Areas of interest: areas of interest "Park and greenspace"
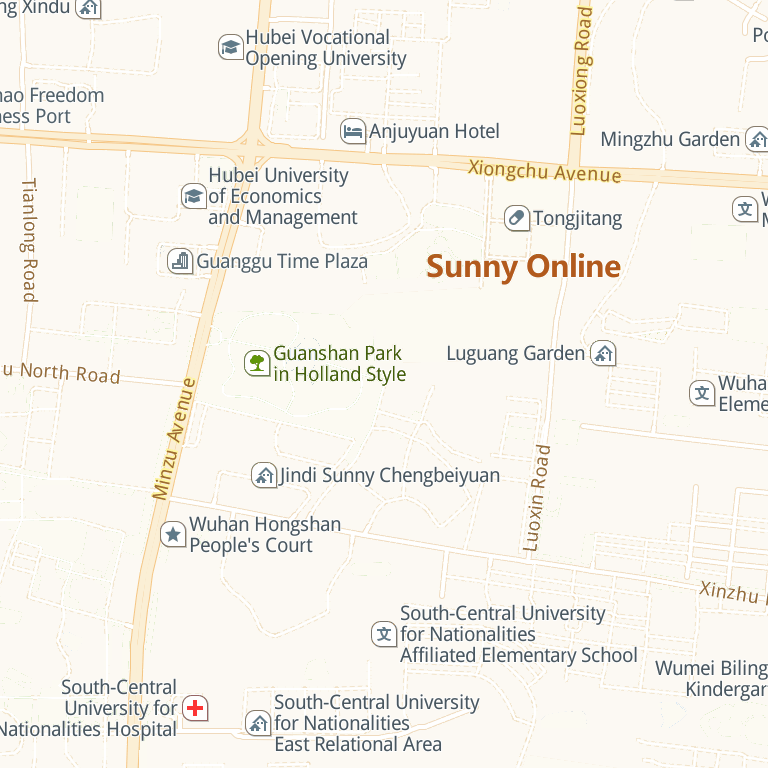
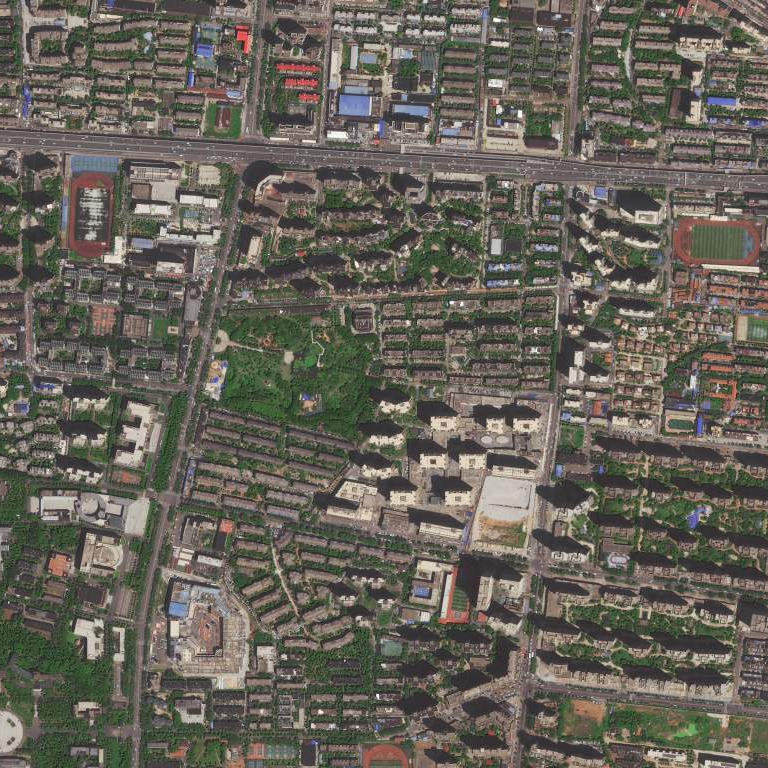